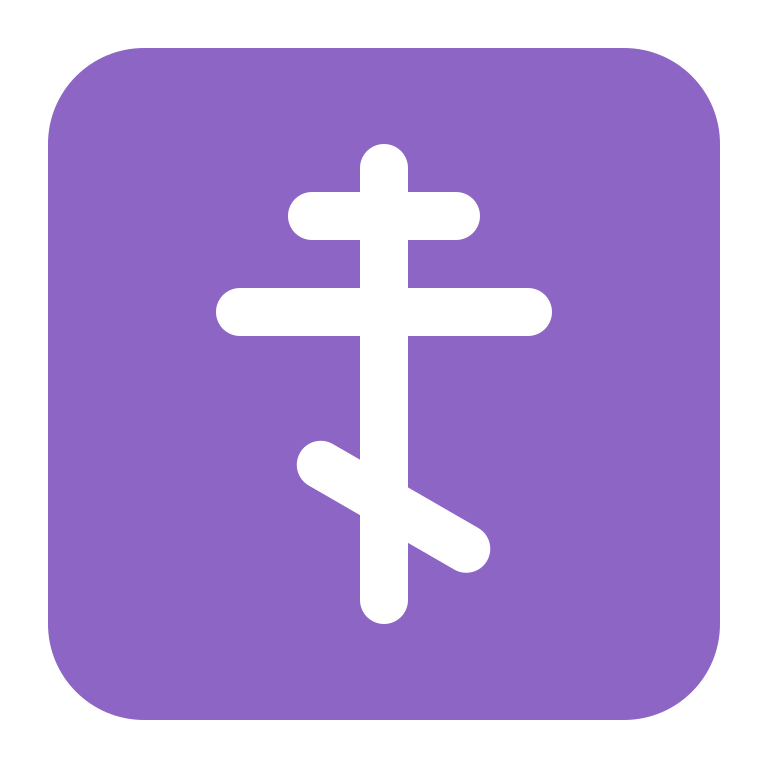
orthodox cross flat